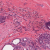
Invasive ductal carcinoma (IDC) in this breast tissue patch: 0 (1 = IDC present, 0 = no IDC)